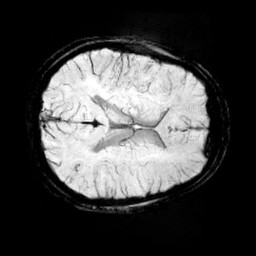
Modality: minIP
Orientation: axial
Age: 11
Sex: female
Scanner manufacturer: siemens
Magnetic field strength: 3 T
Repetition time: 0.027 s
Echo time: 0.02 s